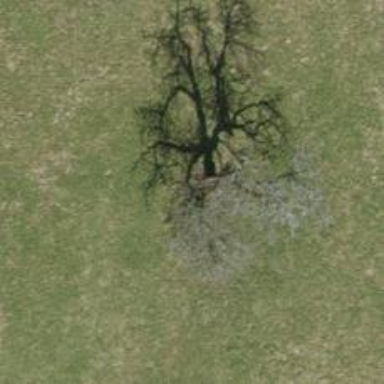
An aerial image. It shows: Urban area featuring tree as natural element.